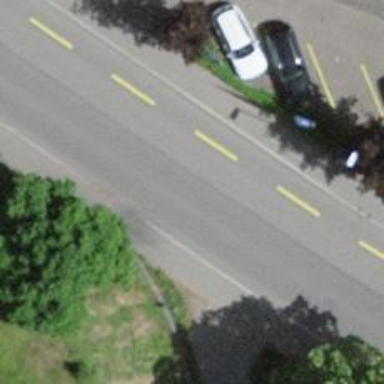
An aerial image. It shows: Tertiary road with dedicated cycle lane on the left side.